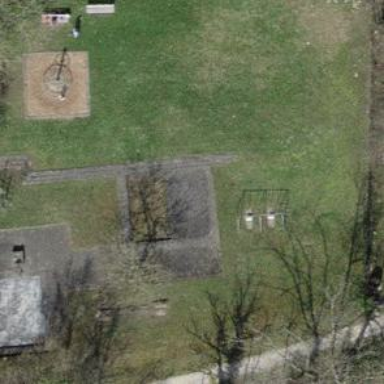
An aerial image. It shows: Playground area for leisure land.